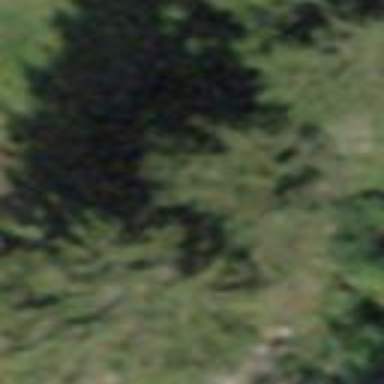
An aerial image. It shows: Forest area.